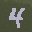
Label: 4